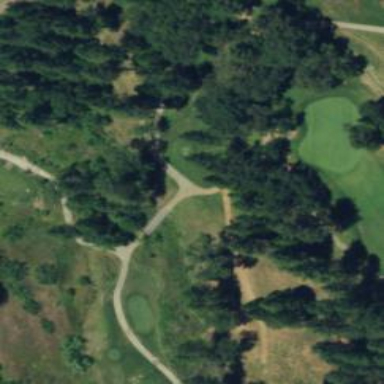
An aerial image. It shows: Service road used as golf cart path.